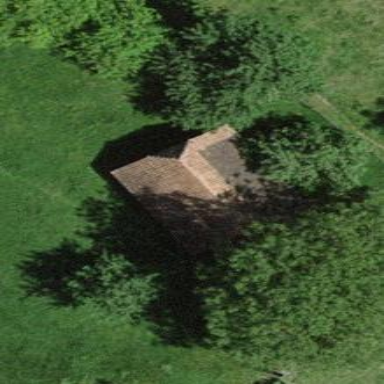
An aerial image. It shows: Barn.